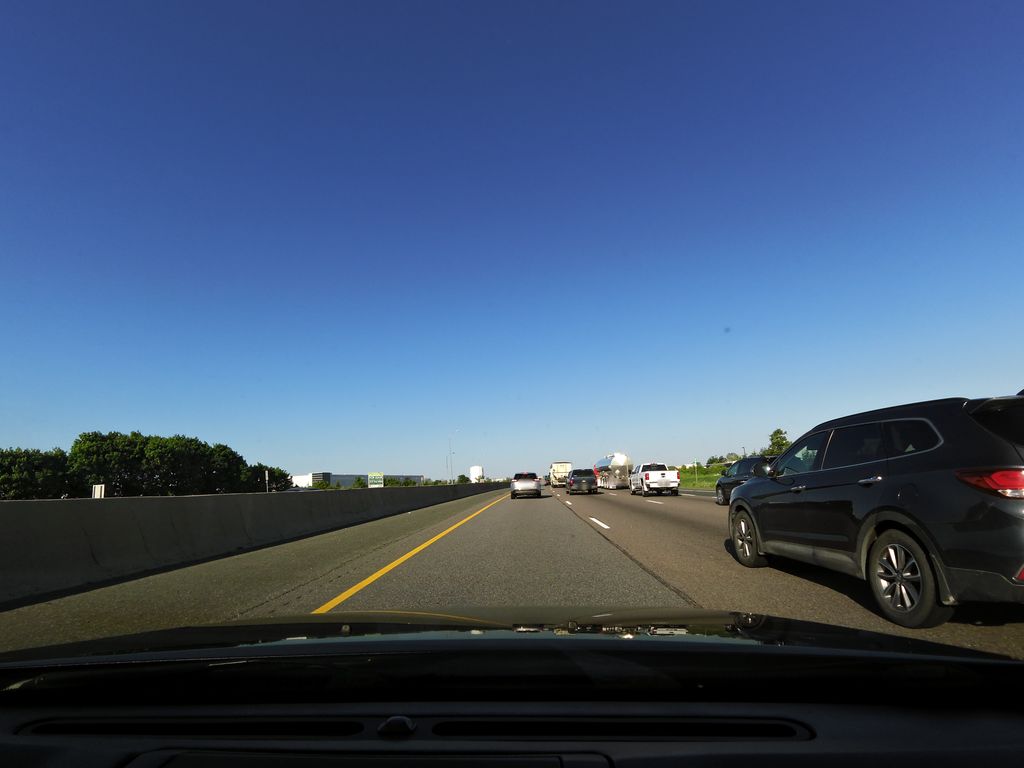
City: kitchener-waterloo